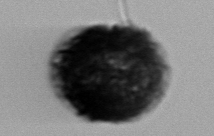
Label: Gonyaulax